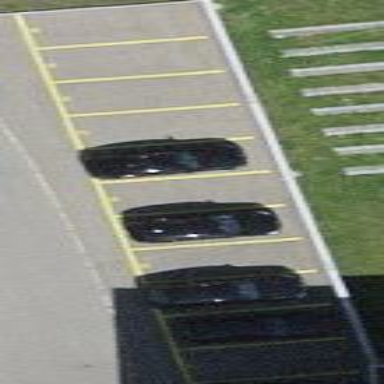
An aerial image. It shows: Parking area with surface.